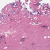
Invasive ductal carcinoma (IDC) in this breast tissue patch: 1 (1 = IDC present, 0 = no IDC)